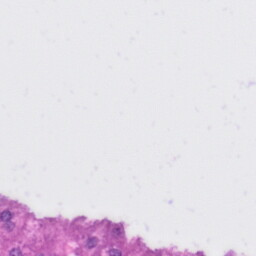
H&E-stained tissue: Liver